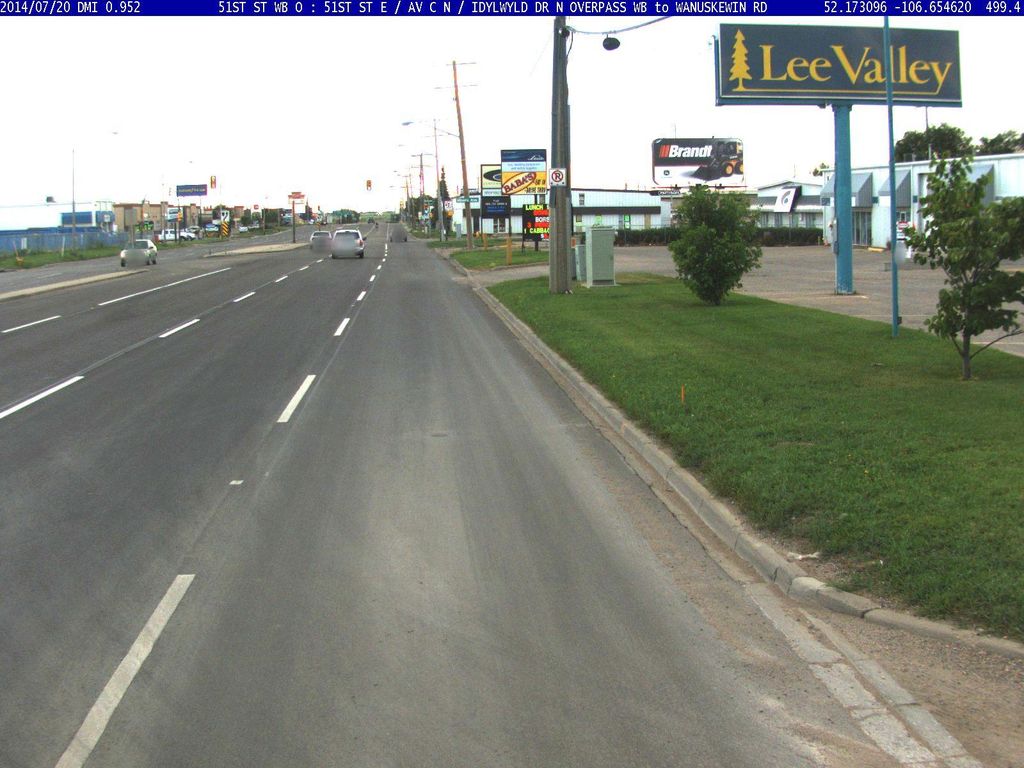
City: saskatoon